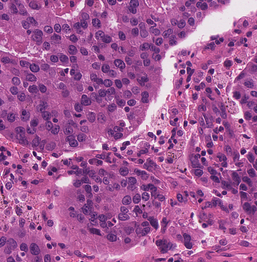
Tumor epithelial tissue: yes
Tumor-associated stroma tissue: yes
Normal tissue: no